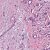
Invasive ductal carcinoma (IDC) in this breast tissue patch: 1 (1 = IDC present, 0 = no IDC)